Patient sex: M
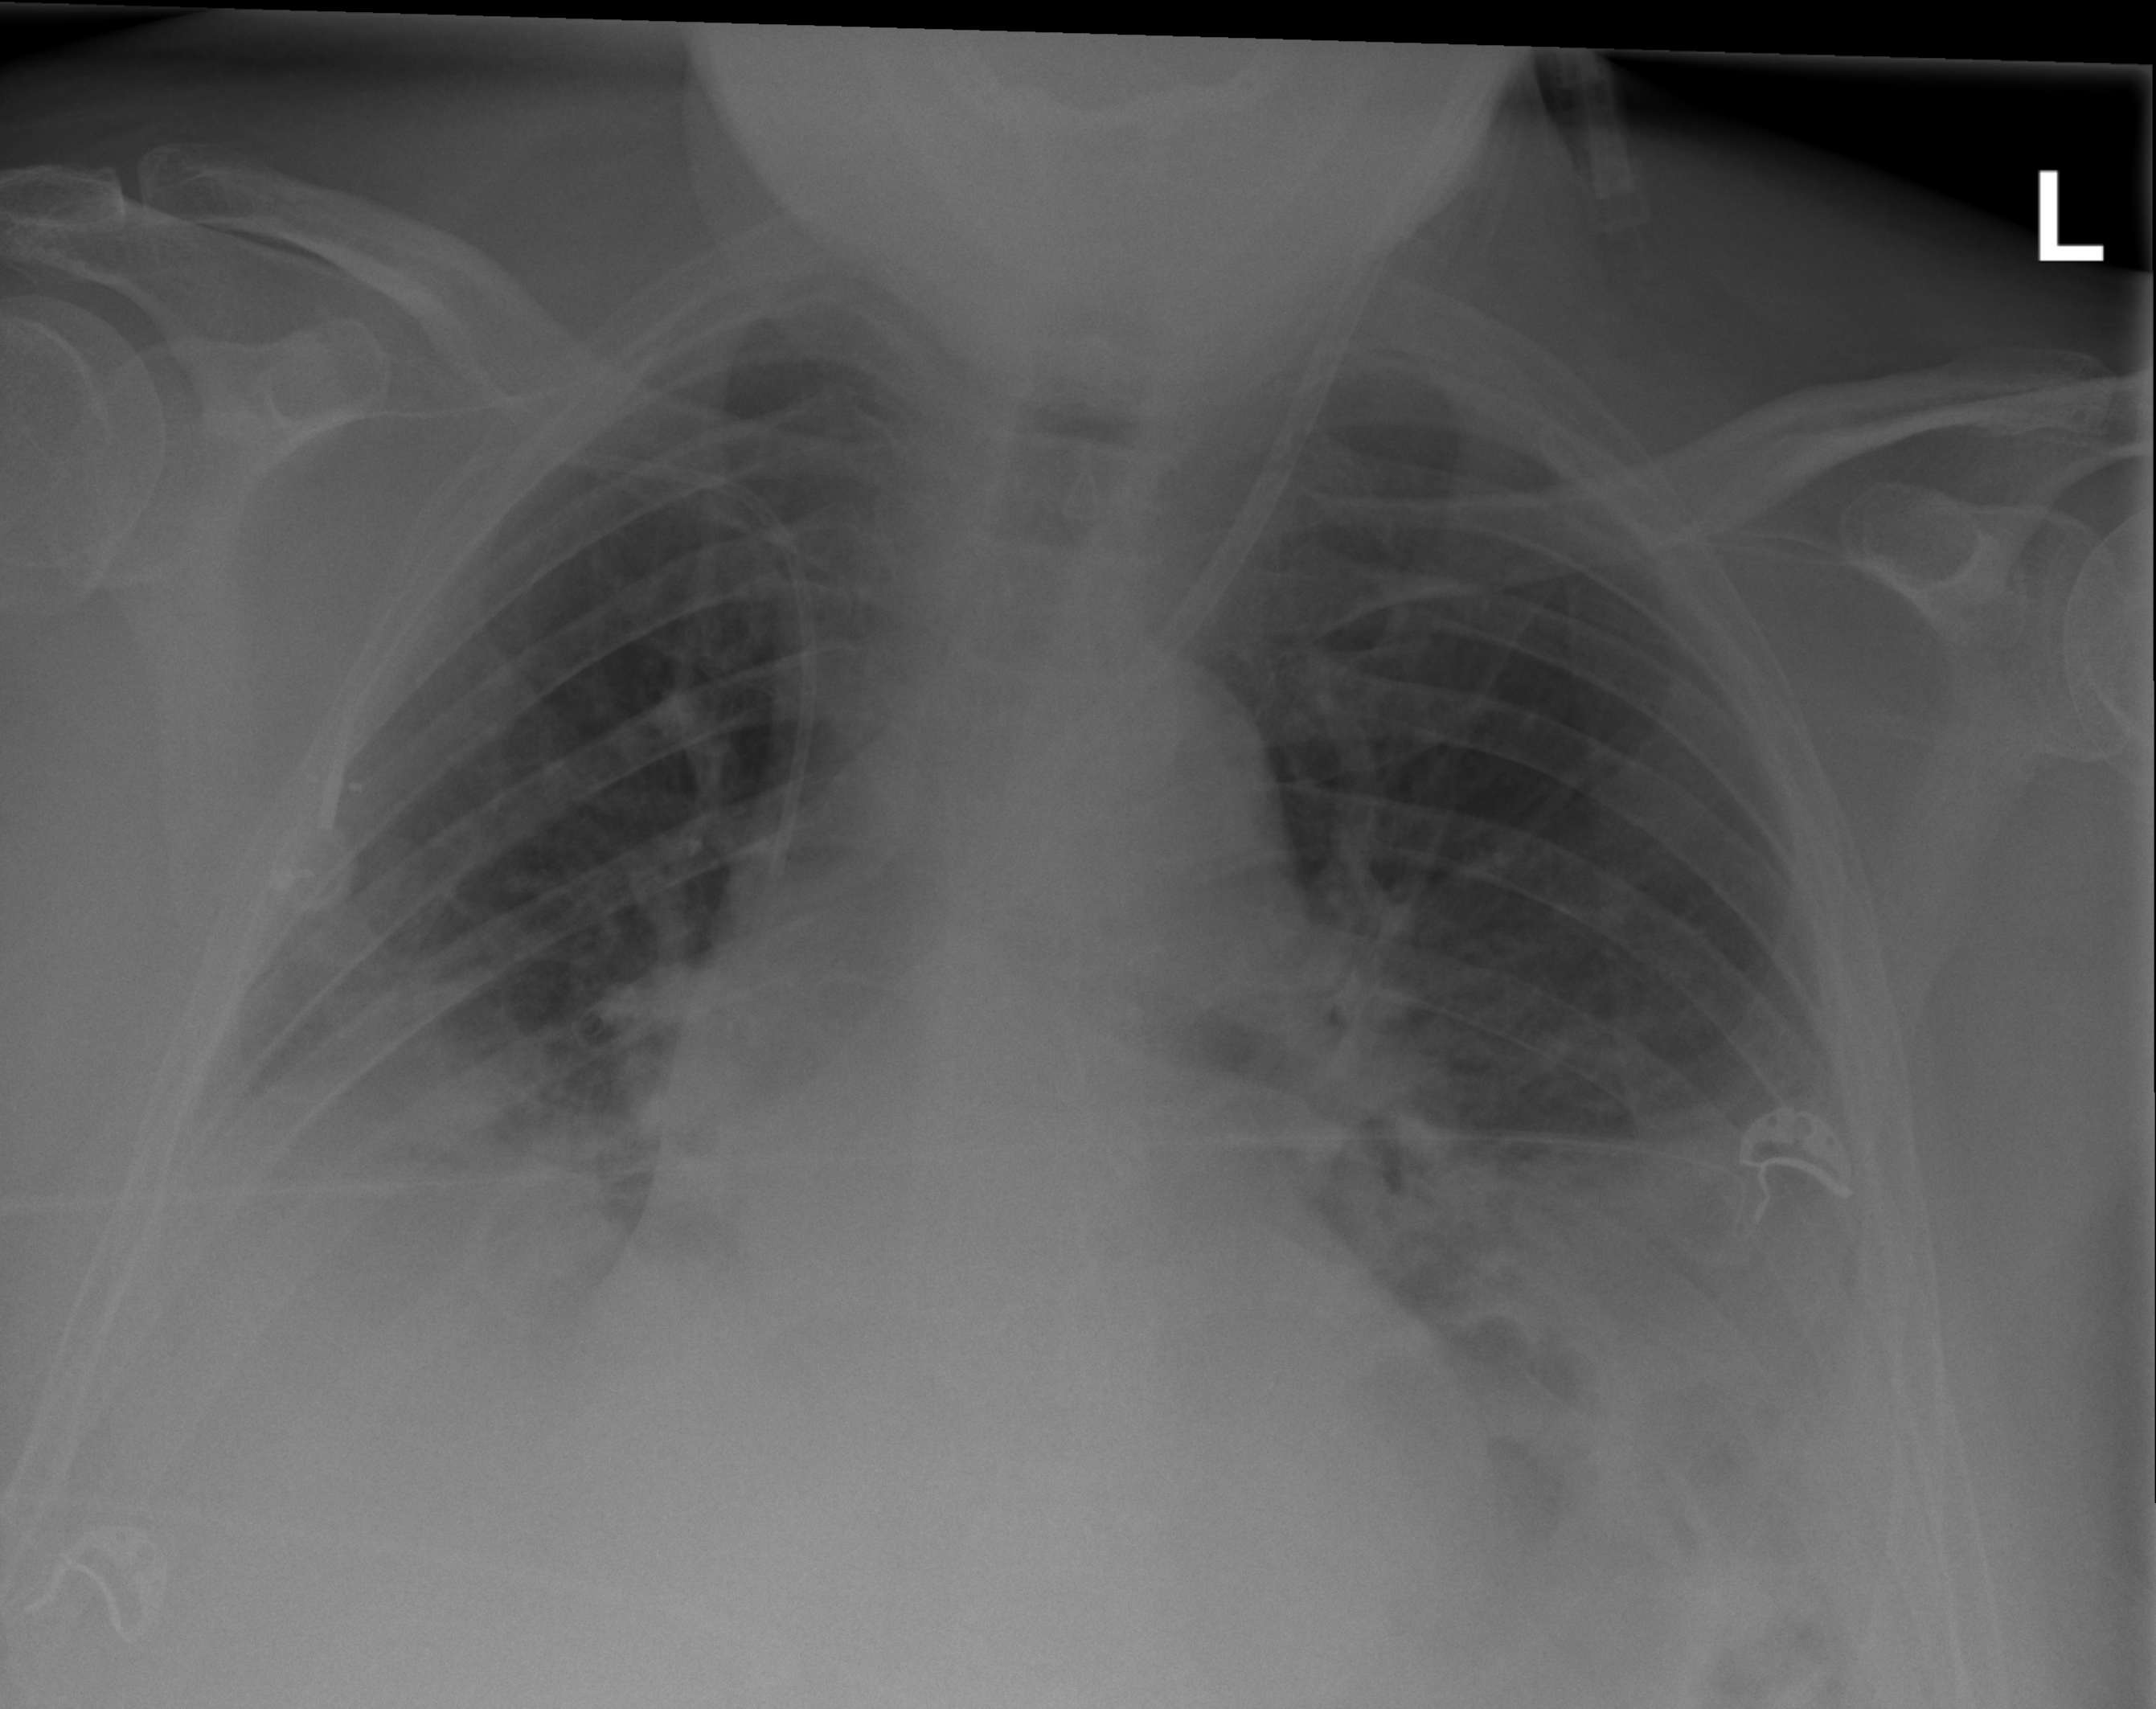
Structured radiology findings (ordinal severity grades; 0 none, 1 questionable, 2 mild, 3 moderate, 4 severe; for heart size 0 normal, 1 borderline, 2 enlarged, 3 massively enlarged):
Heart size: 2
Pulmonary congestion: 2
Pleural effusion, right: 3
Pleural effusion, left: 3
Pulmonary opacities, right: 0
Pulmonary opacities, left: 0
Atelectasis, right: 3
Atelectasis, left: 3